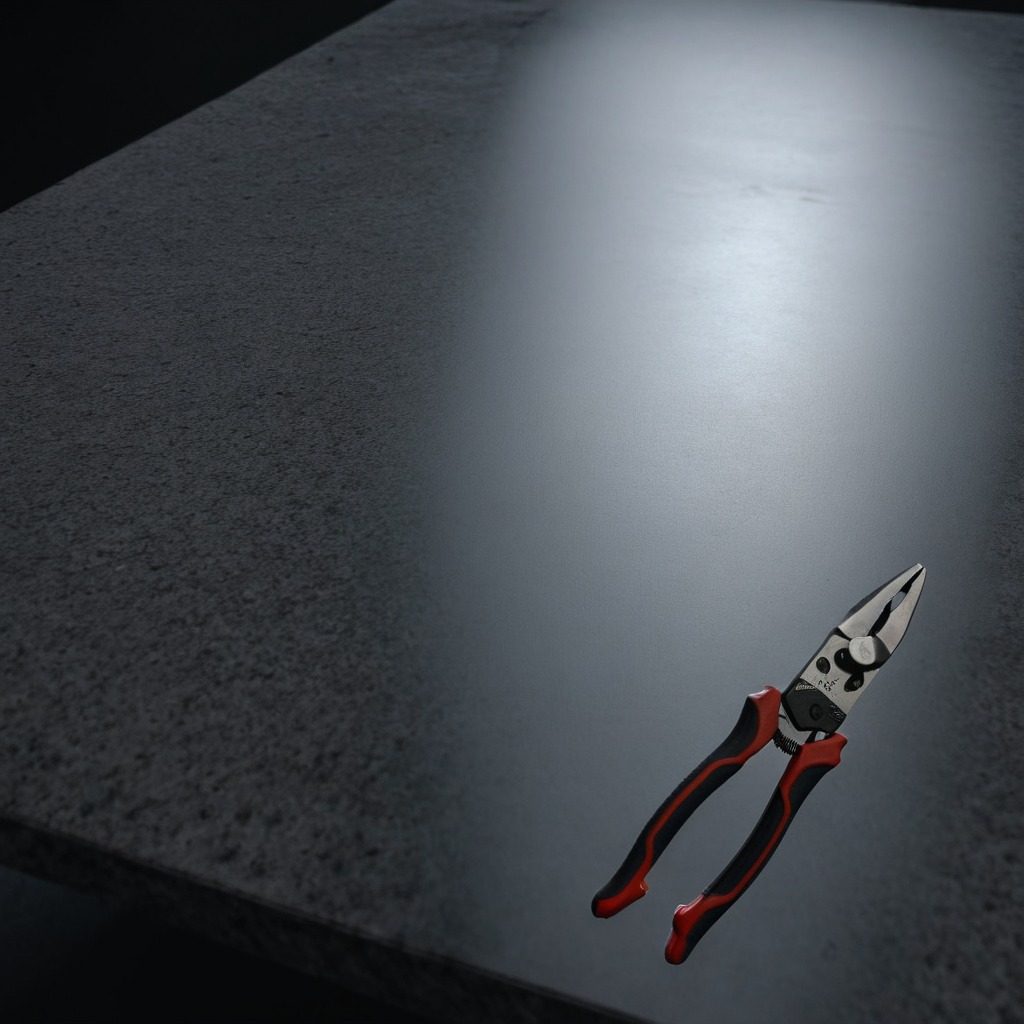
A plier lies on a clean granite table inside a workshop at night dim ambient light soft shadows worn but